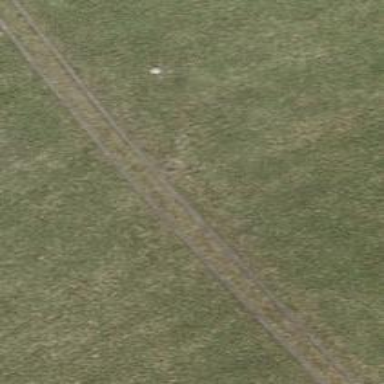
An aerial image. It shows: Track with grade 3 tracktype.